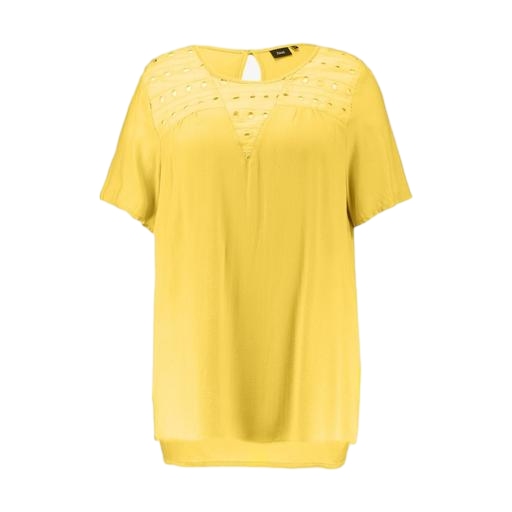
yellow curvy trendy plus size sydney high-low blouse, short-sleeve top only macy, yellow double-layer top, white background